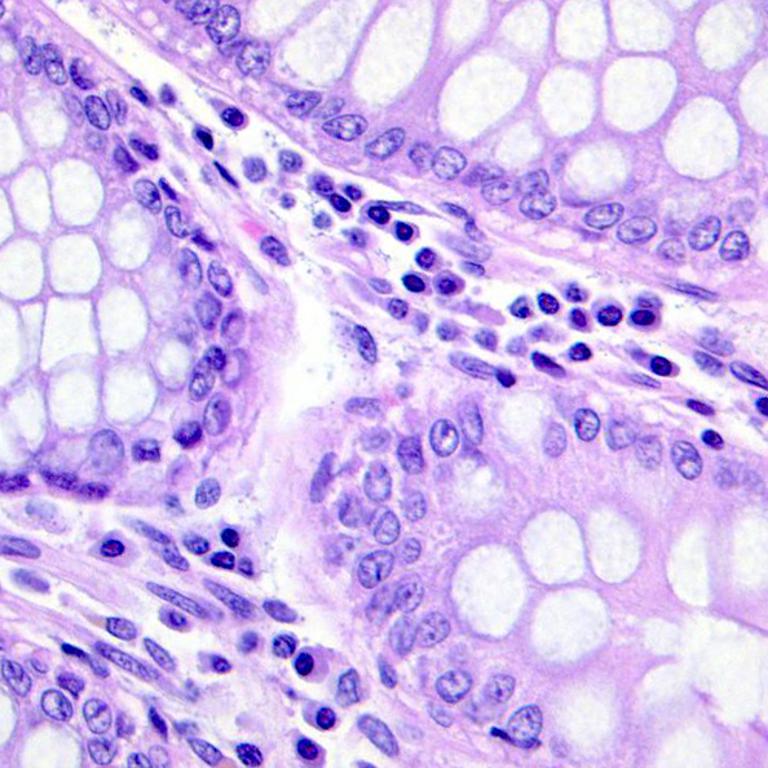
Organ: colon
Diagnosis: benign